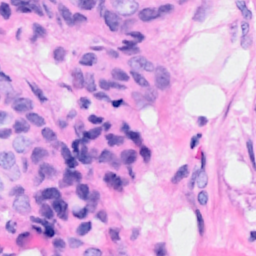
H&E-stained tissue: Breast